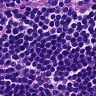
Metastatic tissue present: no